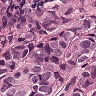
Metastatic tissue present: yes